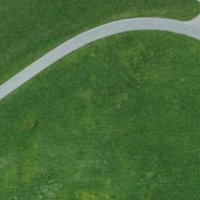
EUNIS habitat code: 24
Species observed at this site:
Milvus milvus